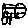
Label: cat